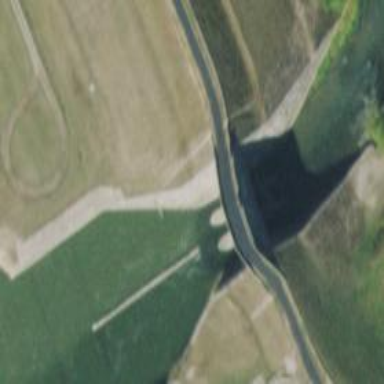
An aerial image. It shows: Dam across waterway.